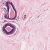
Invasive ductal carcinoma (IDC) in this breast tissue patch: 0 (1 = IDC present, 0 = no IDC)